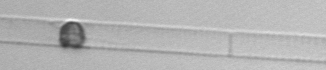
Label: Dactyliosolen_blavyanus